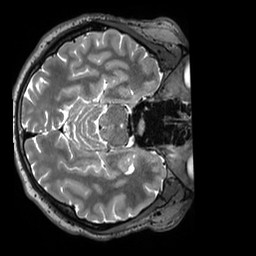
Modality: T2w
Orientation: axial
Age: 28
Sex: male
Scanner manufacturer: siemens
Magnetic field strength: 3 T
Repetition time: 3.2 s
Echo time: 0.408 s